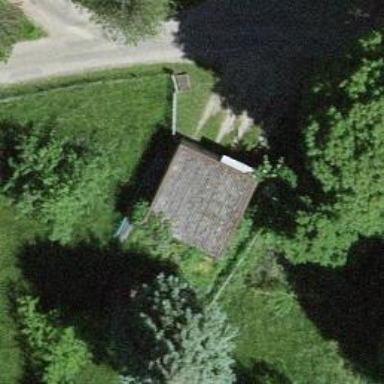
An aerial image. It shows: Garage building.